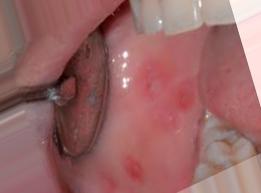
Condition: Mouth Ulcer